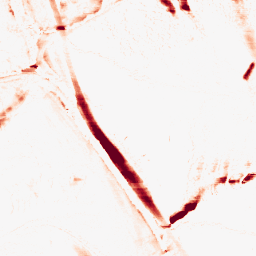
Category: morphological
Decomposition family: morphological_ellipse
Decomposition parameters: operation: opening
width: 5
height: 20
Upsampling method: sinc_blackman
Upsampling parameters: scale: 4
kernel_size: 8
Upsampling scale: 4